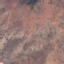
Label: HerbaceousVegetation